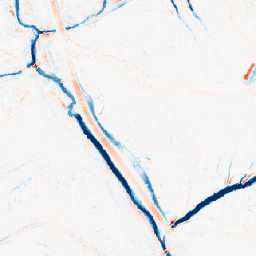
Category: morphological
Decomposition family: tophat_combined
Decomposition parameters: size: 5
Upsampling method: area
Upsampling parameters: scale: 4
Upsampling scale: 4